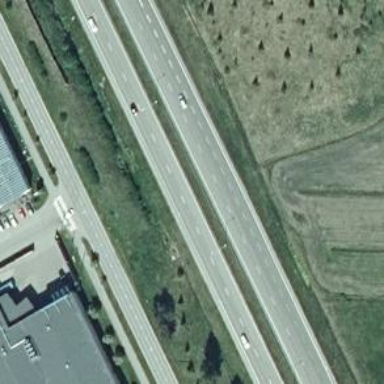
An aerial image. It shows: Asphalt motorway.